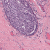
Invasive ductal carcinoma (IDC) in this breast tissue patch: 1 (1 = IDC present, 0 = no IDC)